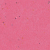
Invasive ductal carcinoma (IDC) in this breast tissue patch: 0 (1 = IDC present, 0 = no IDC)